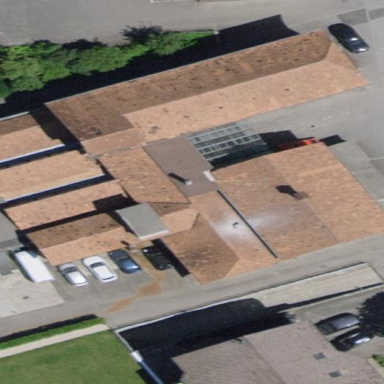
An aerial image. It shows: Warehouse building.